Question: ## I getting lopped (chopped) application.css file in production mode (only in browser, both in Chrome and Firefox).
'''
http://198.211.125.210/
'''

## But the direct link shows the full compiled application.css file.
'''
http://198.211.125.210/assets/application-371482c69e94141a6e3eedd72a8a066f.css
'''
## Why browser doesn't show full applcation.css file?
I use Nginx(1.2.7)+Unicorn(4.6.2)+Rails(3.2.12)+Capistrano(2.14.2).
My configuration:
<URL>
<URL>
<URL>
<URL>
There's no errors in <URL>
<URL>
<URL>
<URL>
Thanks for help!
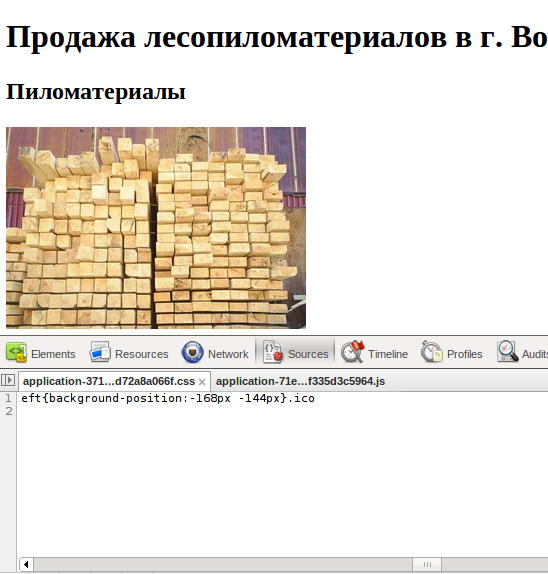
Answer: Solved it by server reinstall.